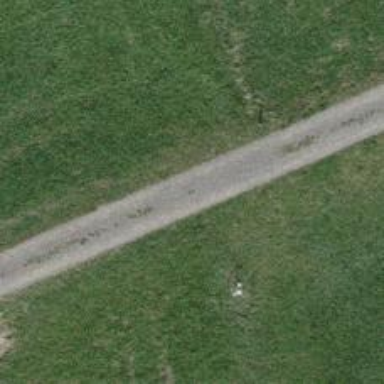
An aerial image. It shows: Track with grade 3 surface.